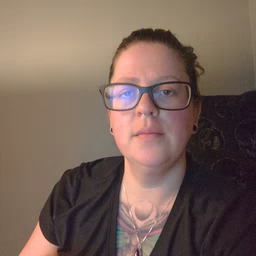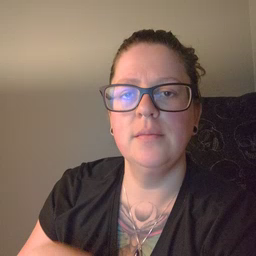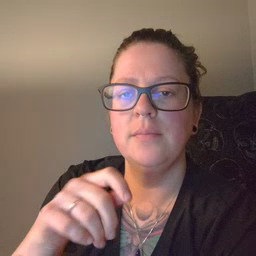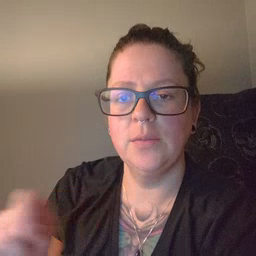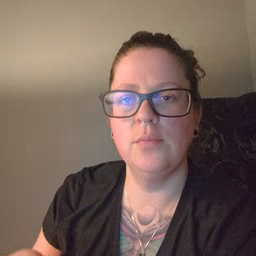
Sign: pencil